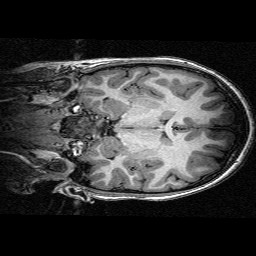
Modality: T1w
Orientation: coronal
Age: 11
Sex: female
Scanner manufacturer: siemens
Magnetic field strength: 3 T
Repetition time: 2.3 s
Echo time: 0.00336 s